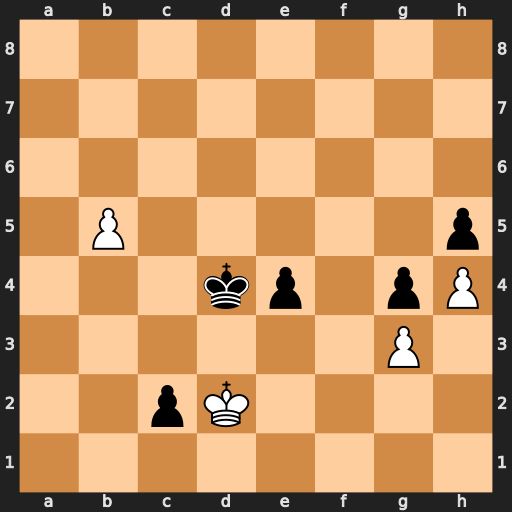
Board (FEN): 8/8/8/1P5p/3kp1pP/6P1/2pK4/8
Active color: w
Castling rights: -
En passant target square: -
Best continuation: b6 e3+ Kxc2 e2 Kd2 e1=Q+ Kxe1 Kc5 b7